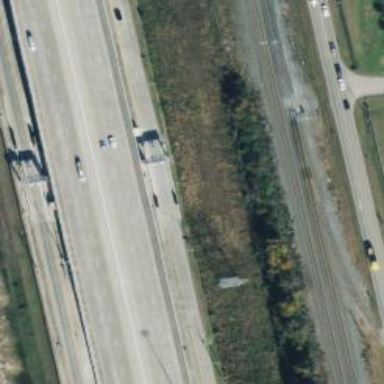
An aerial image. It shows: Toll gantry on the road.